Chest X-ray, AP view. Patient: 65 years old, sex M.
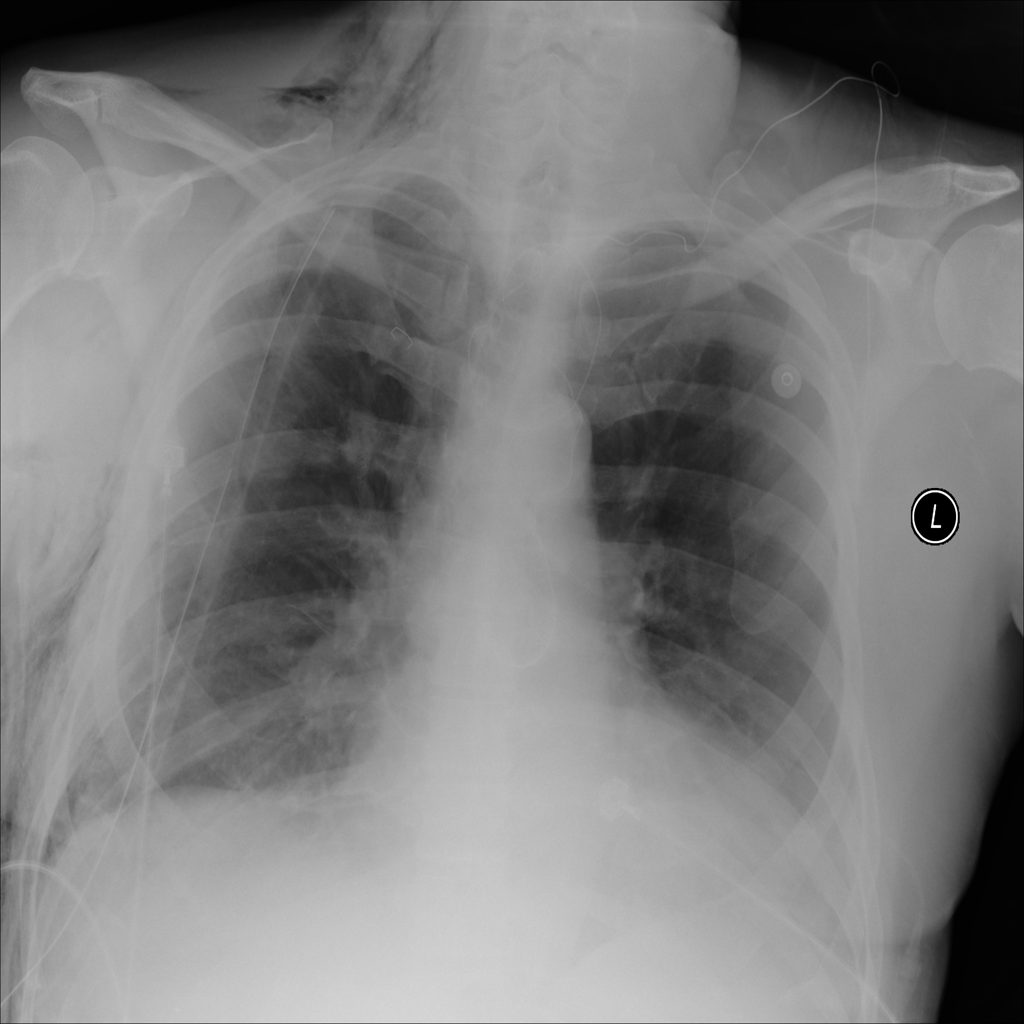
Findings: No Finding